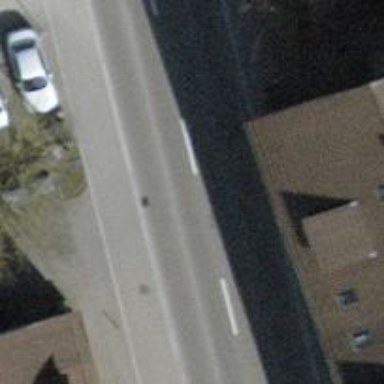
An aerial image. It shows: Abandoned railway crossing asphalt secondary road.